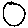
Label: circle